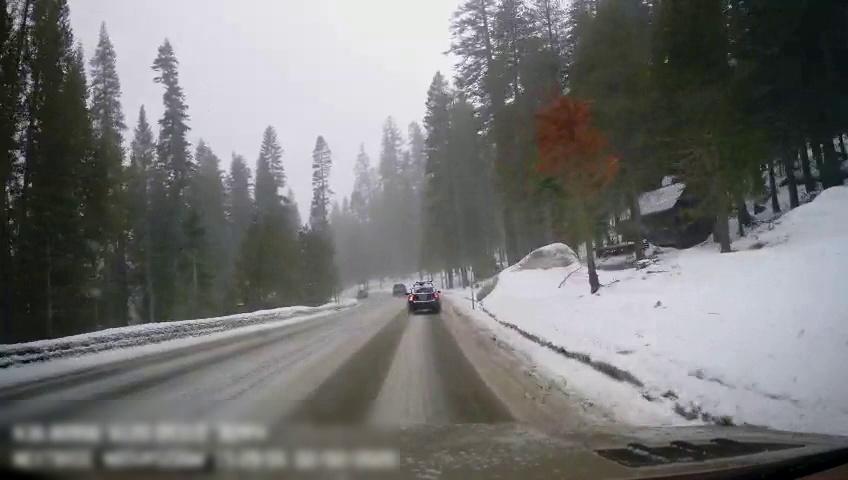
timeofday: Day
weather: Snowy
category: Drivable Space
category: Vehicles | Truck
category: Vehicles | SUV
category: Vehicles | SUV